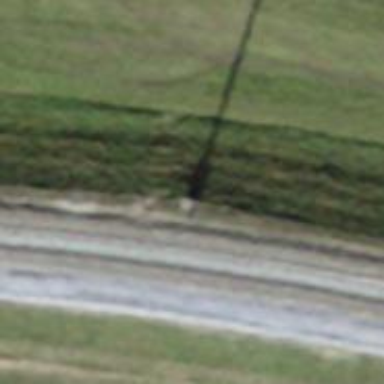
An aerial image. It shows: Power pole.